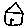
Label: house